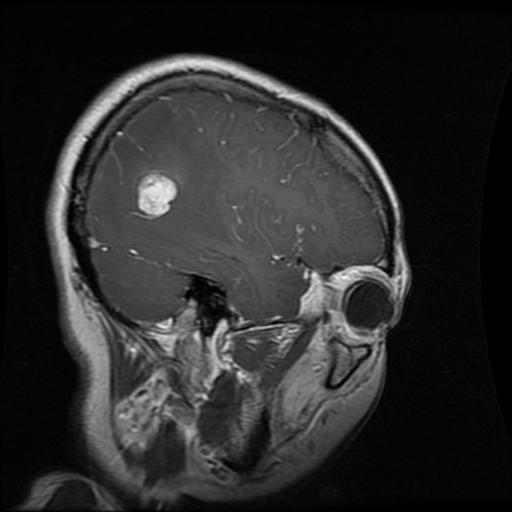
Label: glioma